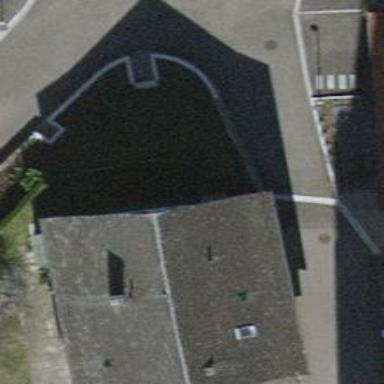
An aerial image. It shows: Detached building with gabled roof.